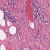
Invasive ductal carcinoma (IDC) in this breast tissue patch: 0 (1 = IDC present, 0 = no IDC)